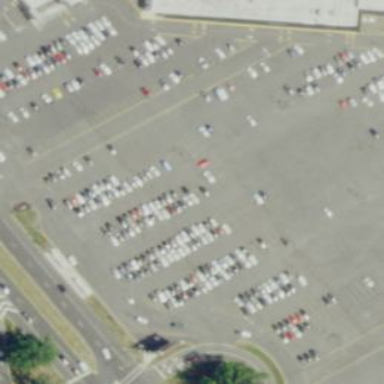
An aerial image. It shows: Parking lot with asphalt surface designed for park and ride facility.